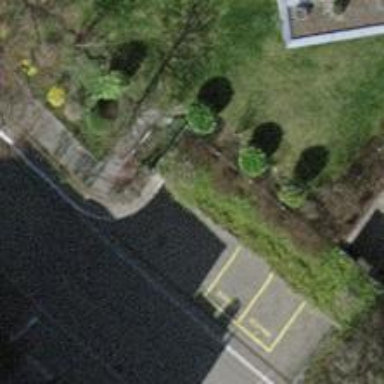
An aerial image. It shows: Parking entrance.